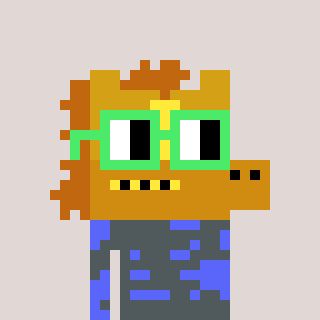
a pixel art character with square light green glasses, a yellow horse-shaped head and a purple-colored body on a warm background